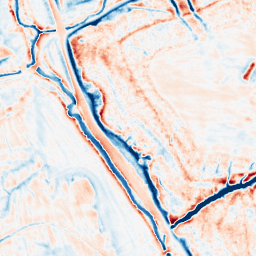
Category: edge_preserving
Decomposition family: anisotropic_diffusion
Decomposition parameters: iterations: 50
kappa: 100
gamma: 0.15
Upsampling method: bilinear
Upsampling parameters: scale: 2
Upsampling scale: 2